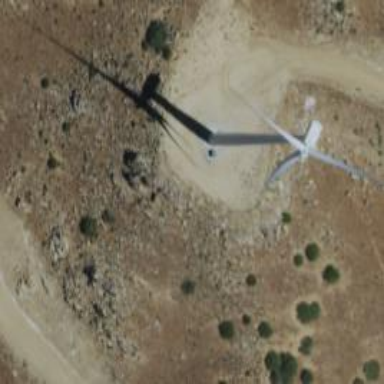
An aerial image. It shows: Wind generator in the form of horizontal axis wind turbine.